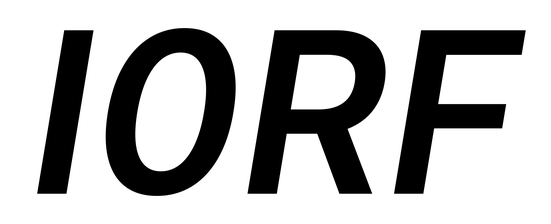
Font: Inter-Italic_SemiBold_Italic